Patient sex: M
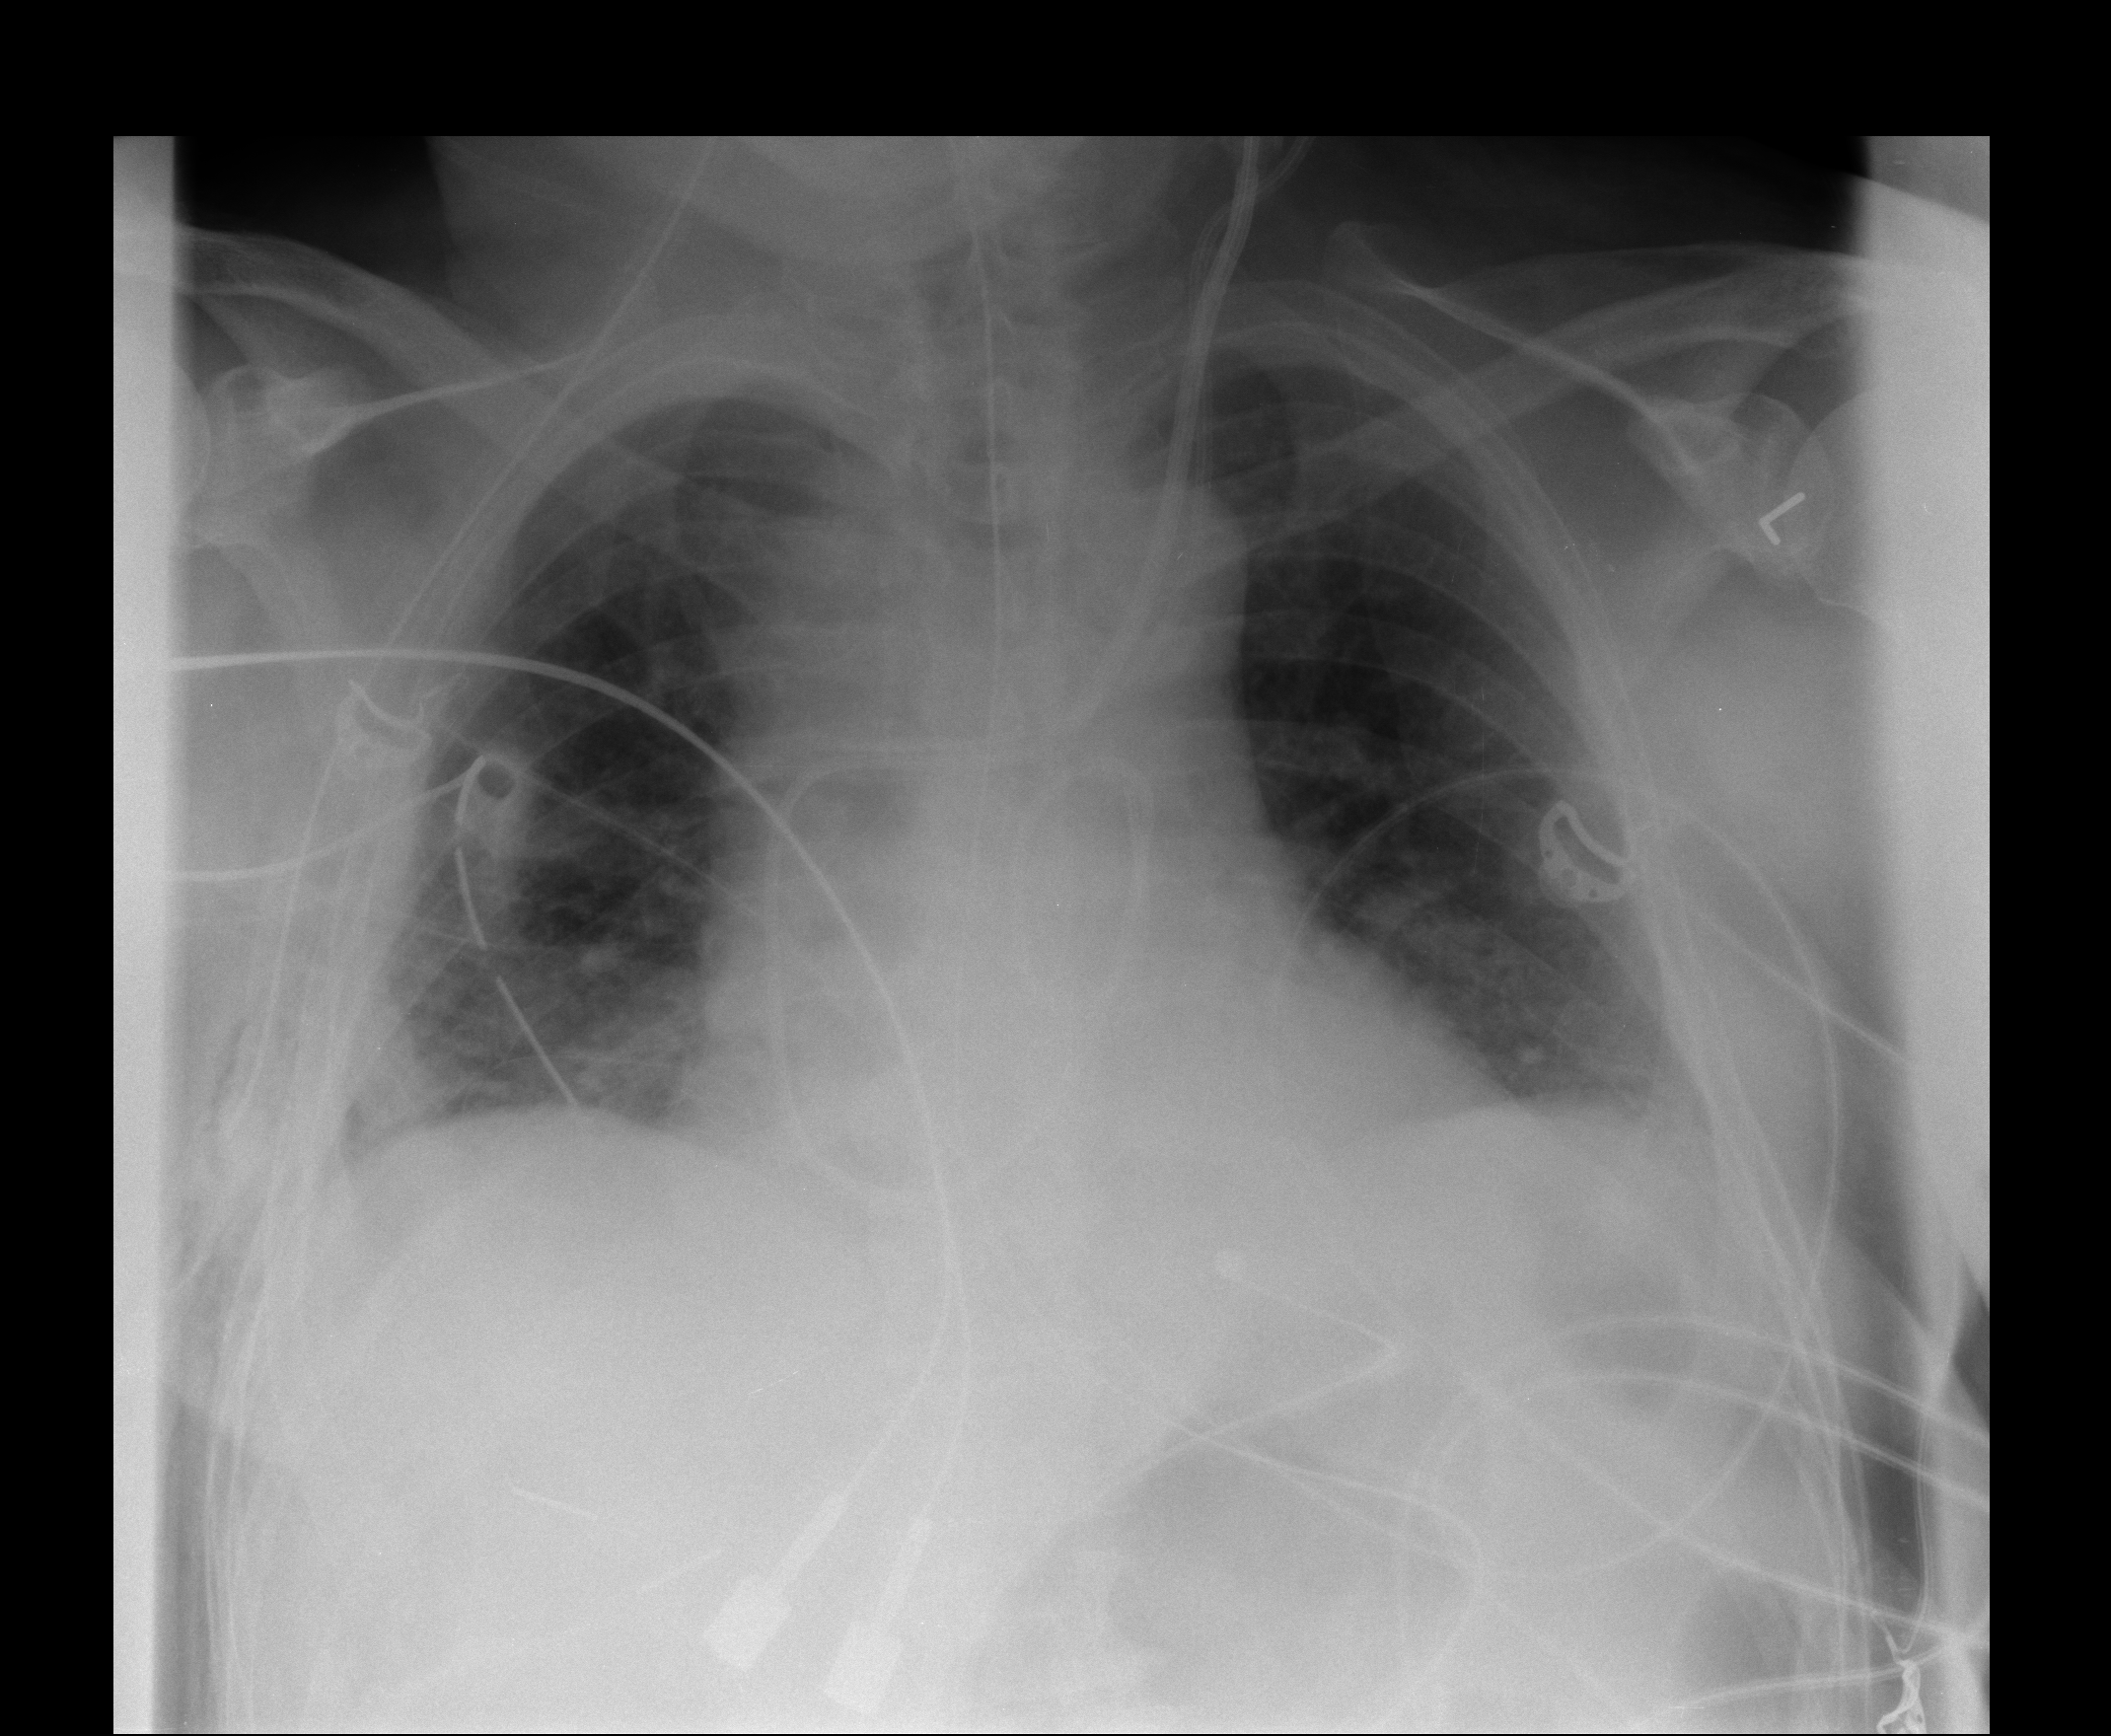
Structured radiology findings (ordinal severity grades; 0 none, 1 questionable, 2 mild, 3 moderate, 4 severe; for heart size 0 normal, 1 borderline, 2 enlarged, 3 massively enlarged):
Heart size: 2
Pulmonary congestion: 1
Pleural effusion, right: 0
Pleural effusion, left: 0
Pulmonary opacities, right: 0
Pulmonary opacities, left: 0
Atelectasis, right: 2
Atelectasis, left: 2